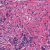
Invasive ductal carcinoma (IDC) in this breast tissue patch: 1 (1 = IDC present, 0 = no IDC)